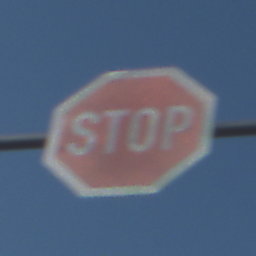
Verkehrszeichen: Stop
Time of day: MorningAfternoon
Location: Outdoor (Nature)
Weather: PartlyCloudy
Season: NotSpecified
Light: Natural